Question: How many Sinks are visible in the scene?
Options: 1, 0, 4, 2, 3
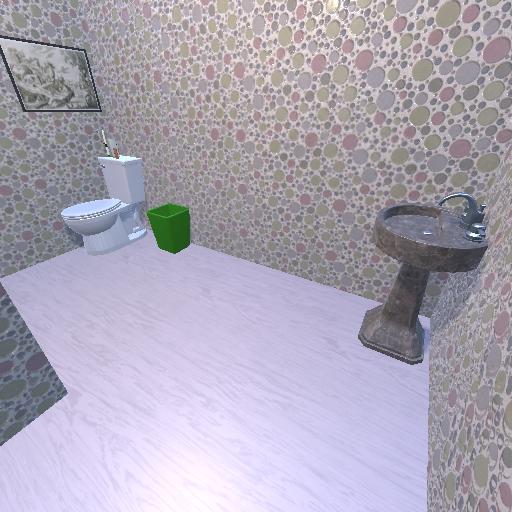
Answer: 1